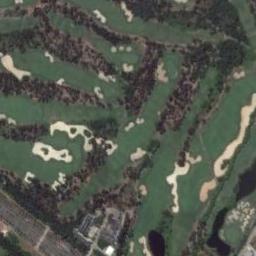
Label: golf_course